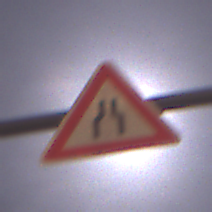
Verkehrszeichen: VerengteFahrbahn
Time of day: Night
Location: Outdoor (Suburban)
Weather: PartlyCloudy
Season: NotSpecified
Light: Artificial